七年级 · 组合数学
如图, 表中给出的是 2021 年 1 月份的月历，任意选取“工”型框中的 7 个数（如阴影部分所示). 请你运用所学的数学知识来研究, 则这 7 个数的和不可能是 ( )

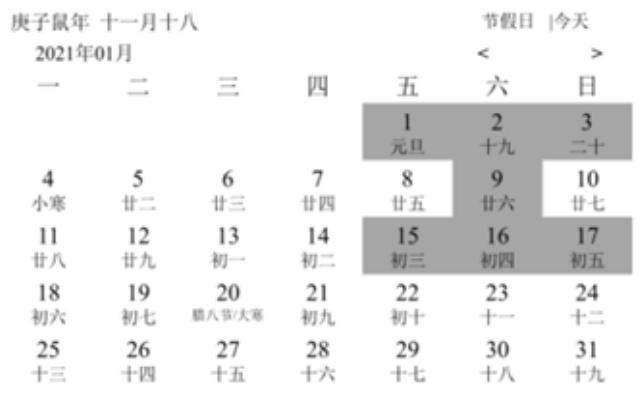
A. 76
B. 91
C. 140
D. 161
答案: A
解析: 中间的数为 $x$, 由题意得, 这 7 个数分别为: $x+6, x+7, x+8, x, x-7, x-6, x-$ 8

$$
\begin{gathered}
\therefore x+6+x+7+x+8+x+x-7+x-6+x-8 \\
=7 x
\end{gathered}
$$

A. $\because 76$ 不是 7 的倍数, 故 A 符合题意;

B. $\because 91=7 \times 13$ ，故 B 不符合题意;

C. $\because 140=7 \times 20$ ，故 C 不符合题意;

D. $\because 161=7 \times 23$, 故 D 不符合题意,

故选: A.